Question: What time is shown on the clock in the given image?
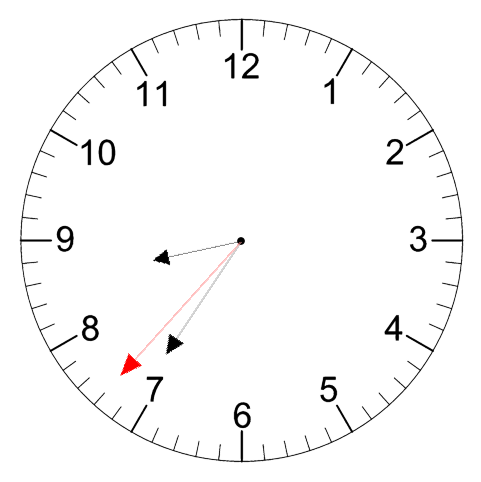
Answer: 08:35:37